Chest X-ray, PA view. Patient: 23 years old, sex F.
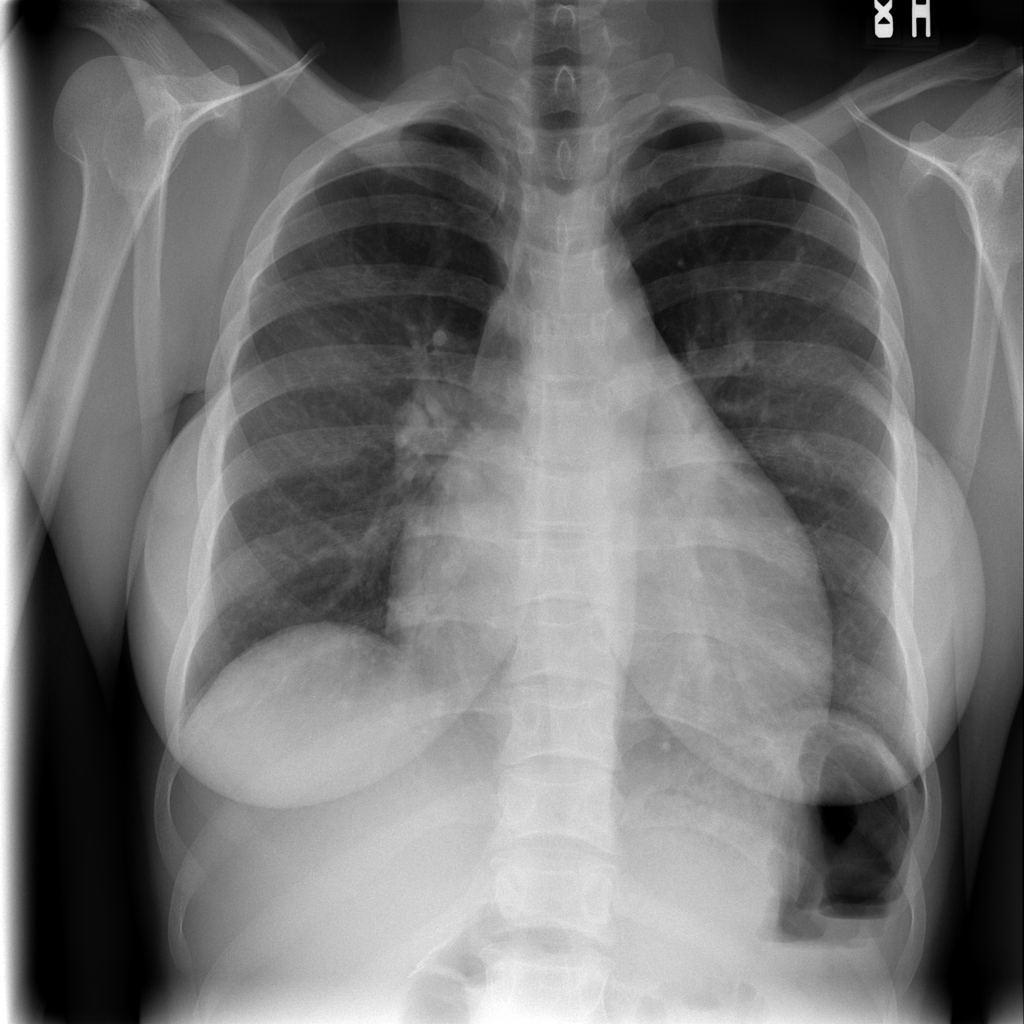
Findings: Cardiomegaly